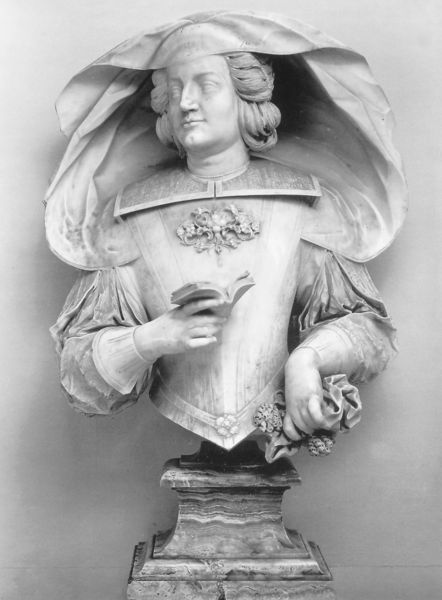
Titel: Büste von Maria Cybo Pico
Künstler: Lorenzo Ottoni
Institution: Mantua, Museo di Palazzo Ducale
Schlagwörter: hand, mann, frau, haar, marmor, mund, nase, schleier, tuch, haube, augen, gesicht, halten, kragen, mensch, sockel, stein, ärmel, hände, portrait, adel, locken, statue, büste, buch, ritter, rüstung, kapuze